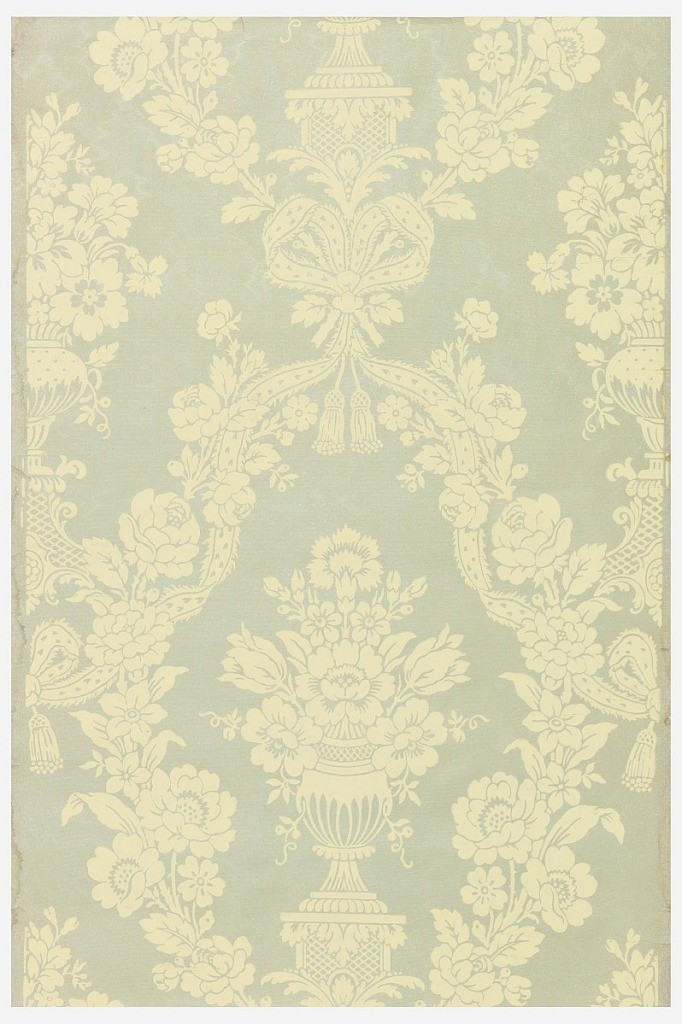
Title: Sidewall
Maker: Zuber & Cie, Rixheim, Alsace, France, founded 1797
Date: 1875–99
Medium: block-printed and embossed machine-made paper
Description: Paper with aqua and mica ground has textile-inspired floral design printed in pale cream and embossed. Bouquet of flowers in vase framed by a wreath-like flower garland with lacy ribbons intertwined in upper half which are tied in bowknots having tasseled ends. Background embossed with fine horizontal ribs and pressed for moire texture.